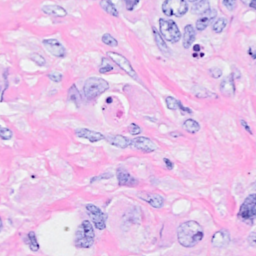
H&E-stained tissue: Breast